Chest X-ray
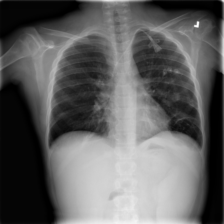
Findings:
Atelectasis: negative
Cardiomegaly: negative
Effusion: positive
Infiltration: positive
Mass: negative
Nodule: negative
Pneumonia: negative
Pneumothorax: negative
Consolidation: negative
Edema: negative
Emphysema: negative
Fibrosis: negative
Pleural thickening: negative
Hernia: negative